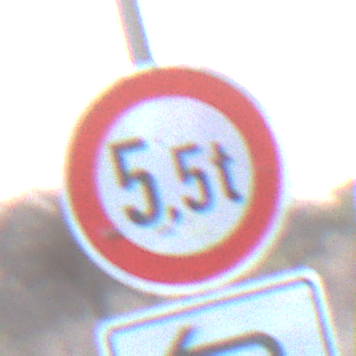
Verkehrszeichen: TatsaechlicheMasse
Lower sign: RichtungsangabeDurchPfeile2
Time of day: SunriseSunset
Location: Outdoor (Nature)
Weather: Clear
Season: NotSpecified
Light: Natural